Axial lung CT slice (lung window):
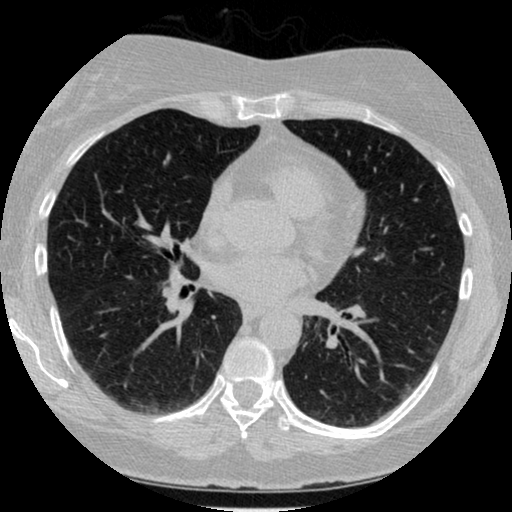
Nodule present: no